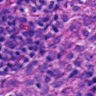
Metastatic tissue present: no